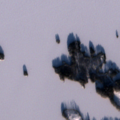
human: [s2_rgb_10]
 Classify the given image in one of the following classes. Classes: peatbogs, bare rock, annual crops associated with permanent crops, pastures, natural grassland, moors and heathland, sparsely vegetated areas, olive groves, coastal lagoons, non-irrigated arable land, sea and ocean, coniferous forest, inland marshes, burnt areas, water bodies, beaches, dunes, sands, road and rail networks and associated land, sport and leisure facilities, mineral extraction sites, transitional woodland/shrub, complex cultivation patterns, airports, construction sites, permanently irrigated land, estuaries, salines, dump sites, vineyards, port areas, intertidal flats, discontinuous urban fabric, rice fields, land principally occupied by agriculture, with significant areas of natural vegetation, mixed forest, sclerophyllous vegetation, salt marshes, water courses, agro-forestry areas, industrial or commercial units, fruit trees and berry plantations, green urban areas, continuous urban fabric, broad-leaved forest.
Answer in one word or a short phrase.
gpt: coniferous forest, mixed forest, water bodies